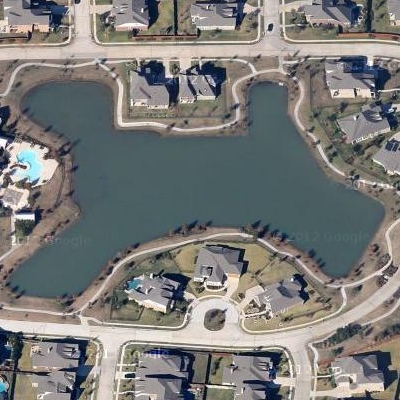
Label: dRiverLake